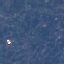
Label: Residential